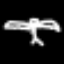
Label: angel